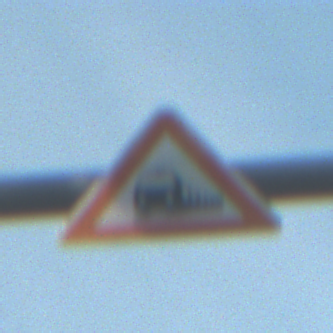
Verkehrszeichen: Bahnuebergang
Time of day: SunriseSunset
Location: Outdoor (Suburban)
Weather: PartlyCloudy
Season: NotSpecified
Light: Natural